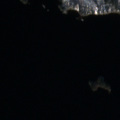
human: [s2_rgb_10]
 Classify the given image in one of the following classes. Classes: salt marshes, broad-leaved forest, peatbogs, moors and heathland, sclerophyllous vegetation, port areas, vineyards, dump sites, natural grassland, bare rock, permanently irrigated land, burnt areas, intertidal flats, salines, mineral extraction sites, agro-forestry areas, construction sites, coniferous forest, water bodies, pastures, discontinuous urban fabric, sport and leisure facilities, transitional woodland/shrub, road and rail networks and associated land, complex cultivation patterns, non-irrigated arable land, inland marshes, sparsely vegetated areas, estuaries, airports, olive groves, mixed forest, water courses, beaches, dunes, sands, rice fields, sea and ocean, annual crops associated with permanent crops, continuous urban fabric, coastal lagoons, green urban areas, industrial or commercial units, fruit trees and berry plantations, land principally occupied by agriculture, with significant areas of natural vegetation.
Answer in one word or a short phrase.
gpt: transitional woodland/shrub, water bodies